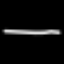
Label: line